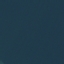
Label: SeaLake